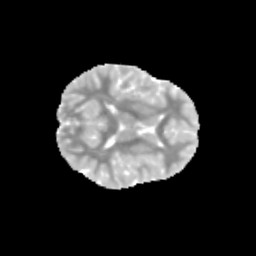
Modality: MD
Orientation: axial
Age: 10
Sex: female
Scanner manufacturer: siemens
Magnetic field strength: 3 T
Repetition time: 3.8 s
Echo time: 0.07 s